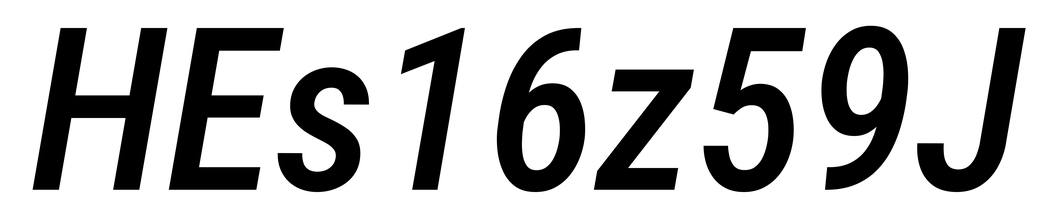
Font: Roboto-Italic_Condensed_Medium_Italic